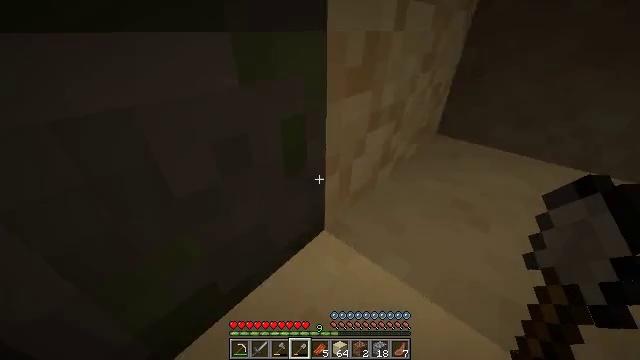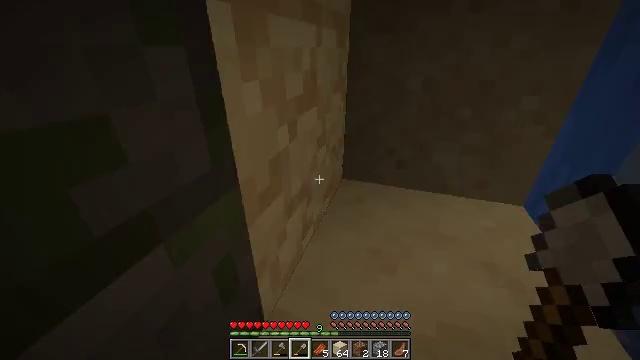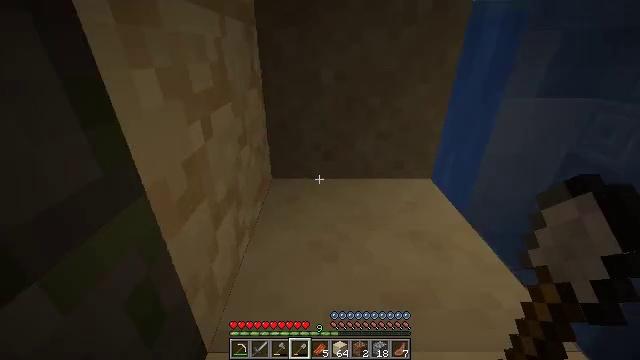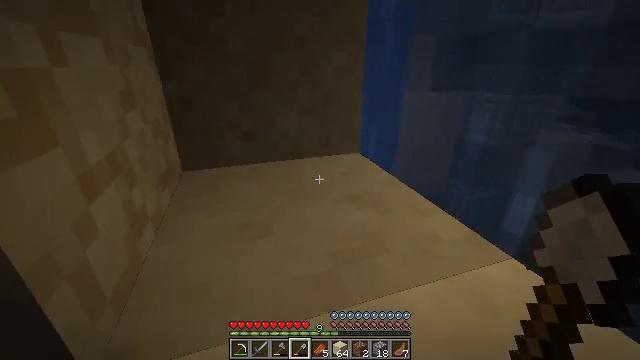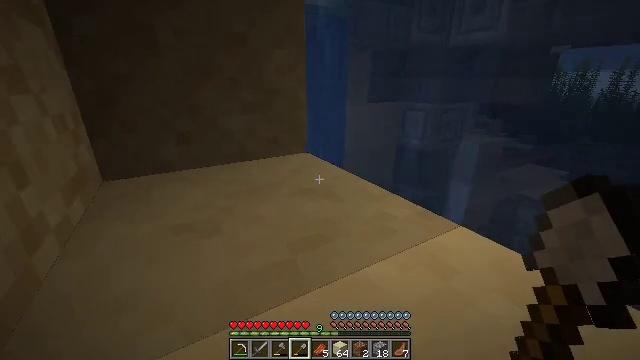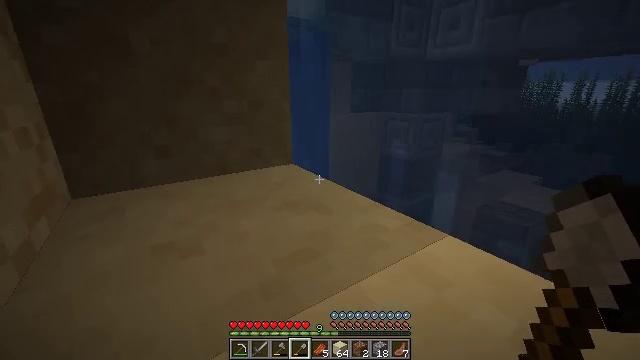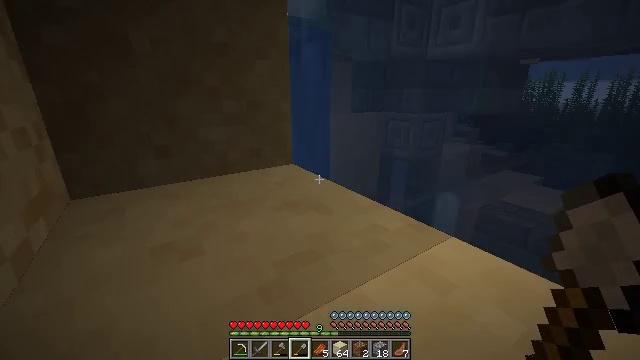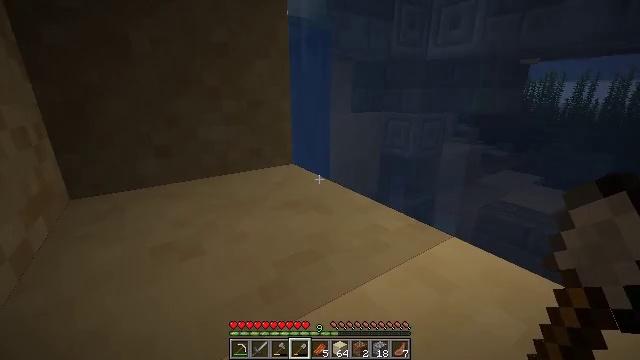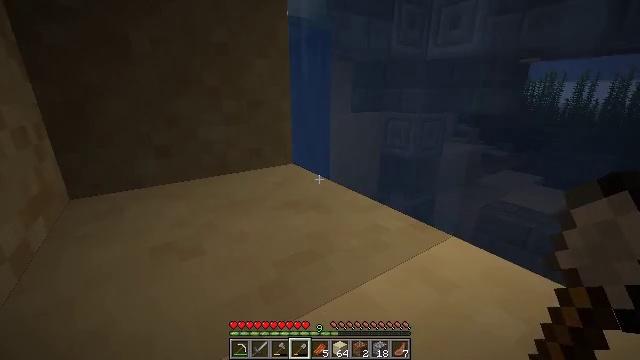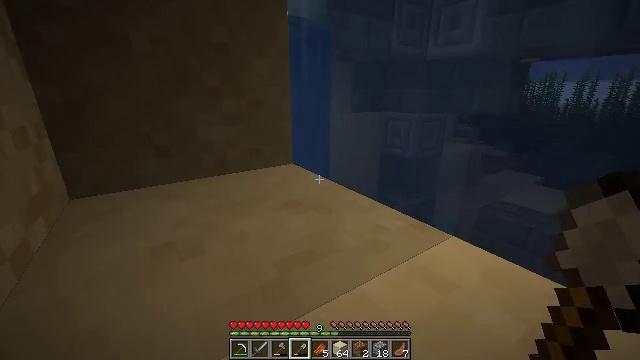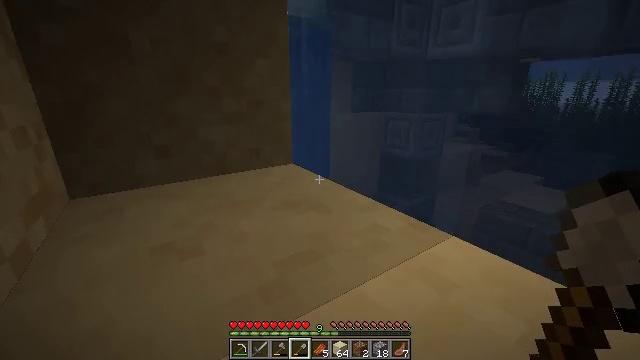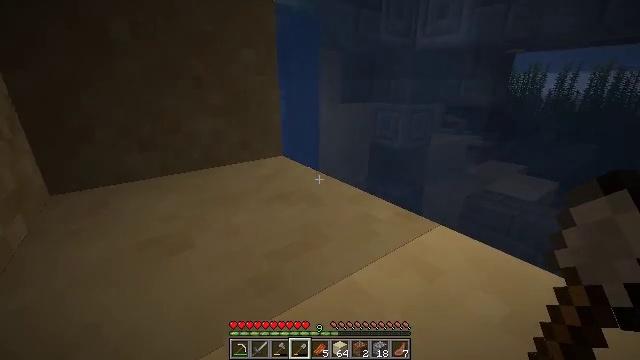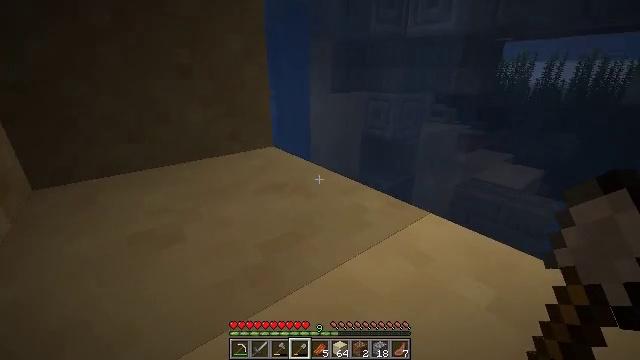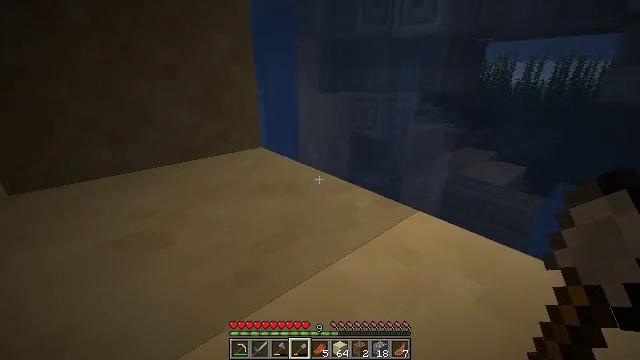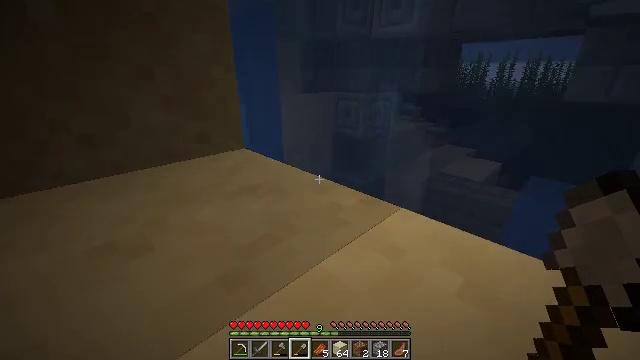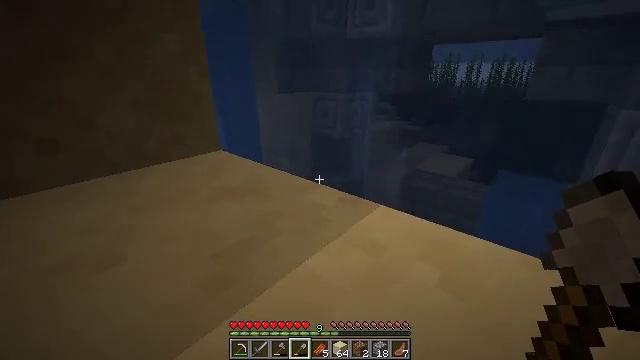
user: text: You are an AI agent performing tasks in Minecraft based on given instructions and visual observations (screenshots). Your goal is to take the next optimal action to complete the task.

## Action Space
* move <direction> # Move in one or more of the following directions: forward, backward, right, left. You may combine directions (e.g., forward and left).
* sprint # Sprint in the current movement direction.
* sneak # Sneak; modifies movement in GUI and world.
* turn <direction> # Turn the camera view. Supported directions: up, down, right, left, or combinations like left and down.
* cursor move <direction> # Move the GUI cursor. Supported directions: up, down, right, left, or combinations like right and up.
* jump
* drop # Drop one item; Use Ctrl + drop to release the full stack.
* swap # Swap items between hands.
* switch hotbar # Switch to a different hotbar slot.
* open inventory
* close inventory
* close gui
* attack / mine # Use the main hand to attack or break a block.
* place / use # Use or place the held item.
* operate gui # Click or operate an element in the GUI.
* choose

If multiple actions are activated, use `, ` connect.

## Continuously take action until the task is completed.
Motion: motion action
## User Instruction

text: Dig up some sand.
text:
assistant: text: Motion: move forward and move left, turn right and up, jump
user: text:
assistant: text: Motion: move forward and move left, turn right
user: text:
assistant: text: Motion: move left, turn right and up
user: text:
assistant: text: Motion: move left, turn right and up
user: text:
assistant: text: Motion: turn right and up
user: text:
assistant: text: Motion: no_op
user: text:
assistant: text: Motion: no_op
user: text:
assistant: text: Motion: no_op
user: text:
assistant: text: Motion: no_op
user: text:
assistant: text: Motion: no_op
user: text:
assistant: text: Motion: turn right and down
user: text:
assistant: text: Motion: turn right and down
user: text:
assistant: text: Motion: turn right
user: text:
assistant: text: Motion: turn right
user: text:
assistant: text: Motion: turn right
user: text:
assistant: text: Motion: move forward and move left, turn right
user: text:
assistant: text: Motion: move forward and move left, turn right
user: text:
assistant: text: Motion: move forward and move left, turn right
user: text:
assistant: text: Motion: move forward and move left
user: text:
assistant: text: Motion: move forward and move left
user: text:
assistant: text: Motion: move forward and move left
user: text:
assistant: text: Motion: move left, turn right and down
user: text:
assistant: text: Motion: move left, turn right and down
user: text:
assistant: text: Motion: move left, turn right
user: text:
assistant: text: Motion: move left, turn right
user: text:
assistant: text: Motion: move forward and move left, turn right
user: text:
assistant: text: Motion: move forward, turn right
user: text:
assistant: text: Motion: move forward
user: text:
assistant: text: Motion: move forward, turn right
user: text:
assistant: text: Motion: move forward, turn right